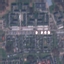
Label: Residential